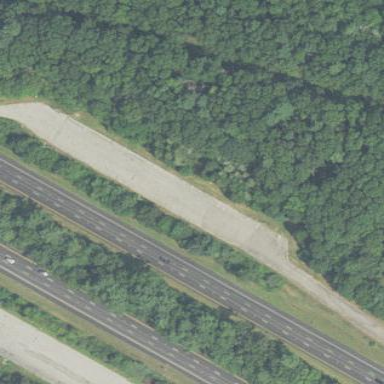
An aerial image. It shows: Rest area along the road.